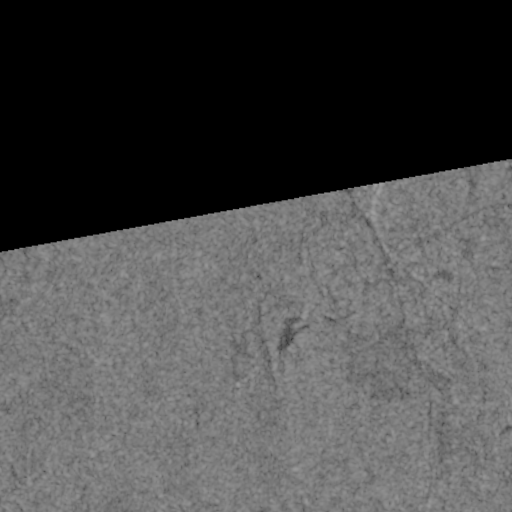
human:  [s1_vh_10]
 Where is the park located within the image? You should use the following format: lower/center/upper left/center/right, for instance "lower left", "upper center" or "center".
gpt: The park is located in the lower right of the image.
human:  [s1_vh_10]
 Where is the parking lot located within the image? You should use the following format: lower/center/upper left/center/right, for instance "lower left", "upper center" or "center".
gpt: There is no parking lot in the image.

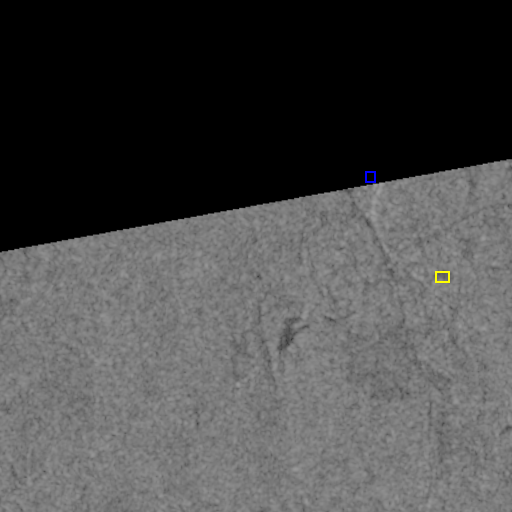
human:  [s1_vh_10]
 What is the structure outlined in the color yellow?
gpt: The structure outlined in yellow is a park.
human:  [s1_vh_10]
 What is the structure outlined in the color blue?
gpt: The structure outlined in blue is a building.
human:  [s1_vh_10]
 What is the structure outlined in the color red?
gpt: There is no red outline.